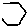
Label: hexagon